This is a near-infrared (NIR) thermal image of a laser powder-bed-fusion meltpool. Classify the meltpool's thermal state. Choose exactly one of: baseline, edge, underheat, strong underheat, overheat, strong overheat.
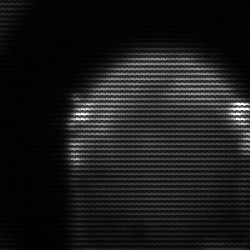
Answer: edge